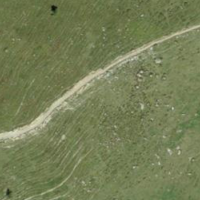
EUNIS habitat code: 23
Species observed at this site:
Traunsteinera globosa
Erebia tyndarus
Issoria lathonia
Dactylorhiza viridis